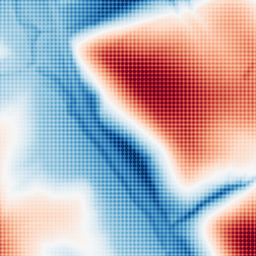
Category: multiscale
Decomposition family: dog_multiscale
Decomposition parameters: sigma_ratio: 2
n_scales: 6
base_sigma: 1
Upsampling method: sinc_hamming
Upsampling parameters: scale: 4
kernel_size: 4
Upsampling scale: 4